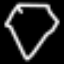
Label: diamond